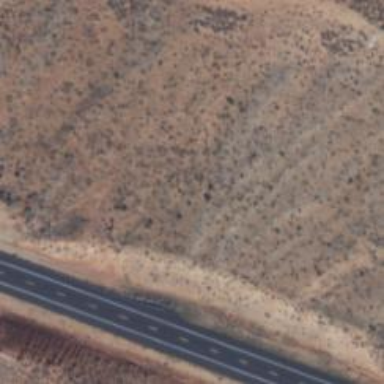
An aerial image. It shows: Rest area along the road.